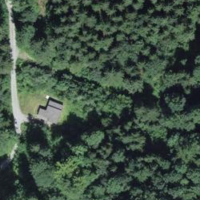
EUNIS habitat code: 43
Species observed at this site:
Lysimachia nemorum